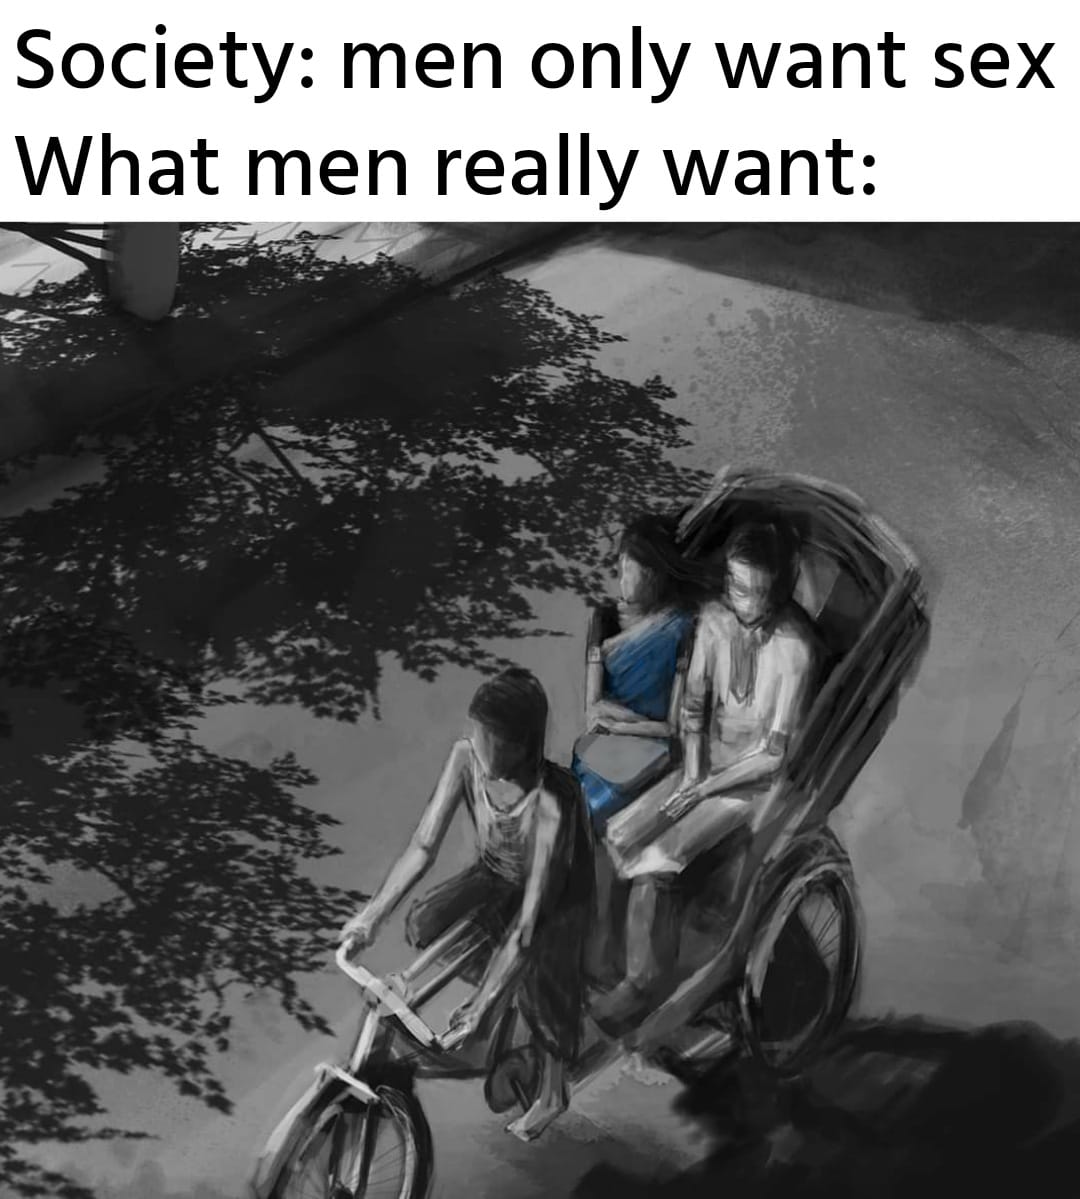
Caption: Society :  men only want sex What men really want :
Label: non-hate